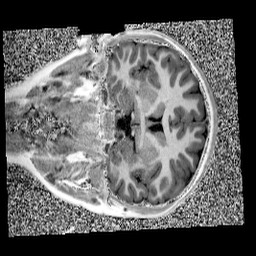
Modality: UNIT1
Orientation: coronal
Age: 11
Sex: female
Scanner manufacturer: siemens
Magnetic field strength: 3 T
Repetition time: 4 s
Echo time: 0.00299 s